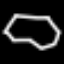
Label: octagon